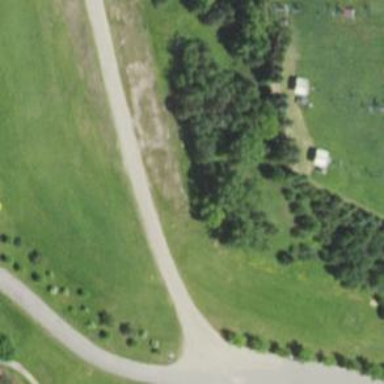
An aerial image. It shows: Disc golf hole.